一年级 · 计数
二 (1) 班的第一组有 15 人, 第二组有 8 人，第三组有 12 人，第四组有 10 人, 哪三个组可以

一起坐在同一辆车?

答: 第 ( $\quad ） 、(\quad)$ 和 ( $\quad$ ) 组可以一起坐在同一辆车。
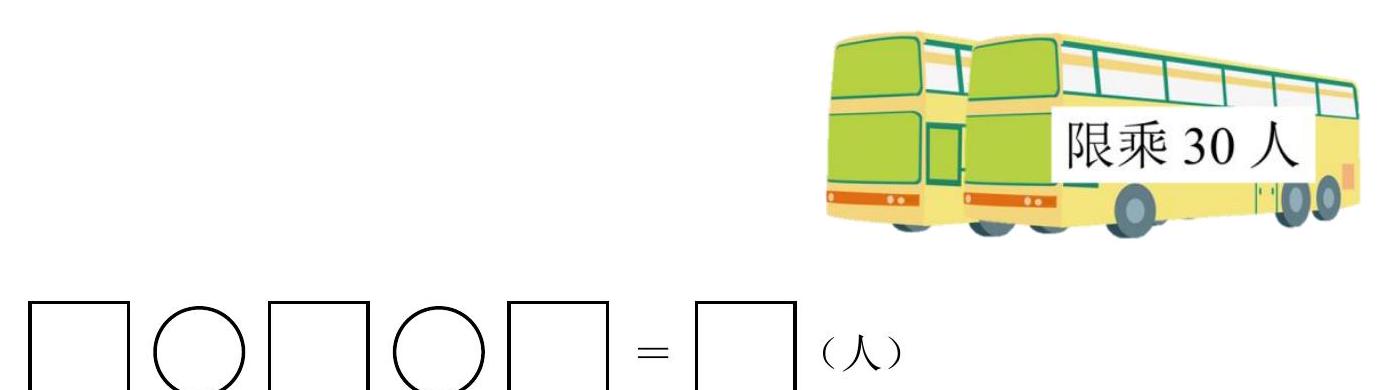
答案: 详解$8+12+10=30$ （人）

答: 第二、三和四组可以一起坐在同一辆车。